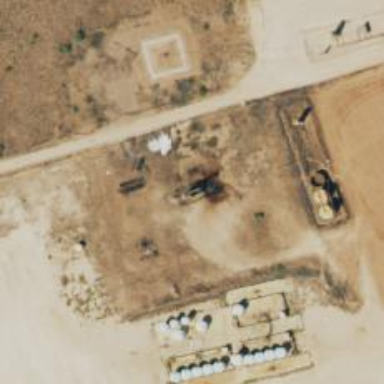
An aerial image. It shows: Petroleum well.